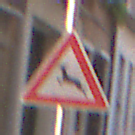
Verkehrszeichen: WildwechselRechts
Umgebung: Outdoor, Urban
Tageszeit: Midday
Wetter: Clear
Licht: Natural
Jahreszeit: NotSpecified
Kontrast: HighContrast